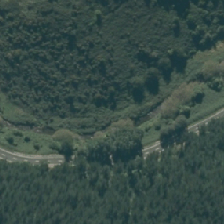
Land cover: broadleaved_indigenous_hardwood